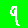
Digit: 9